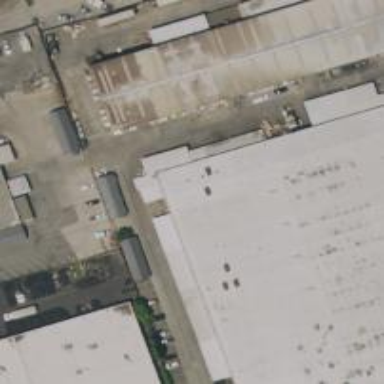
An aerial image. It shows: Industrial building.